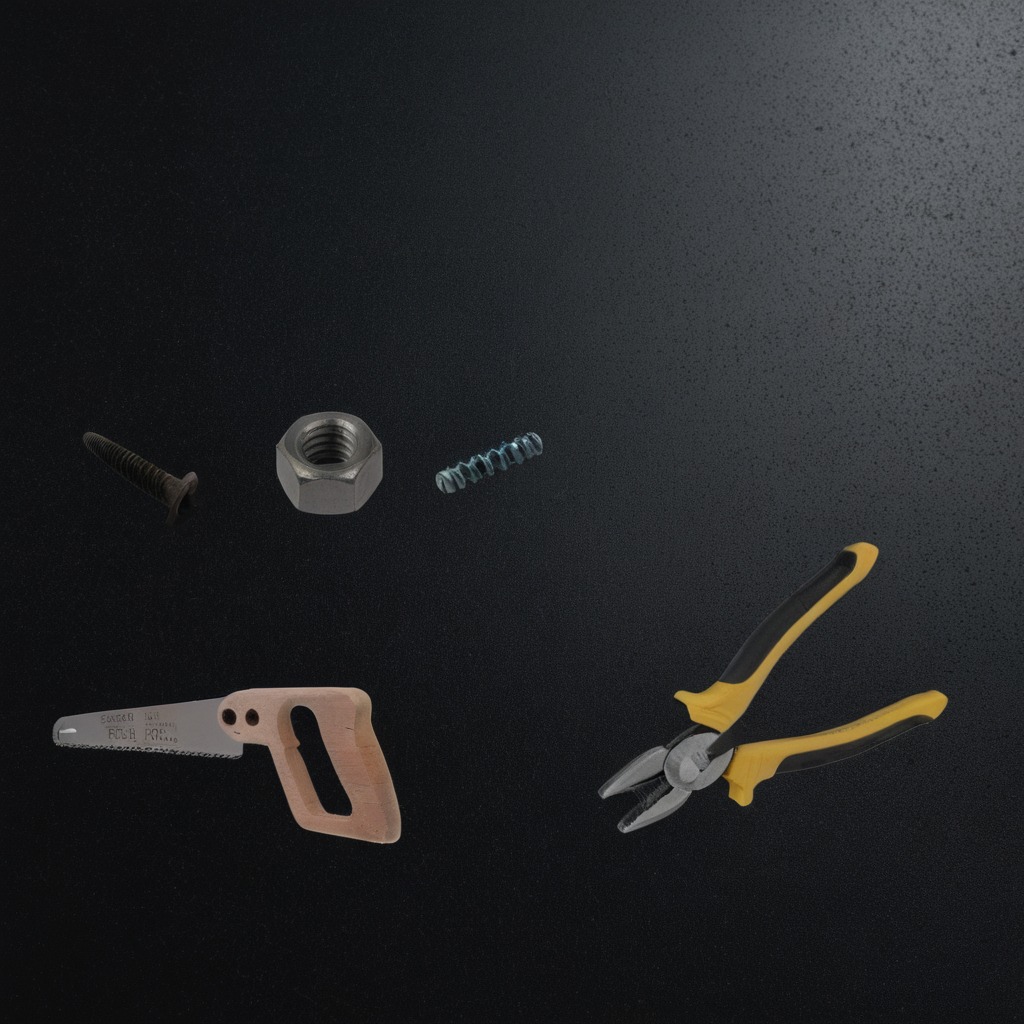
A metal machine screw, pliers, coiled metal spring, handheld metal saw, and a metal nut are lying on the clean granite tabletop inside a workshop at night dim ambient light soft shadows worn but beneath the mat.